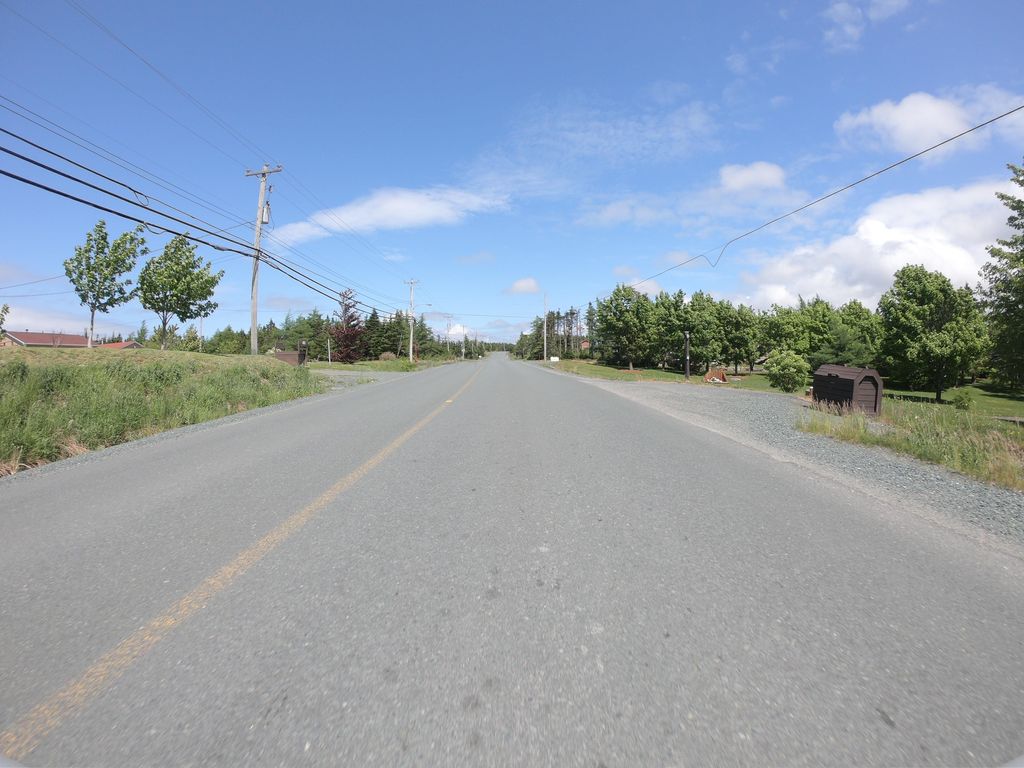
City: st_johns